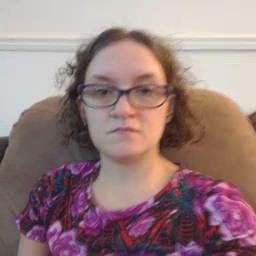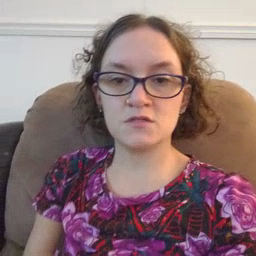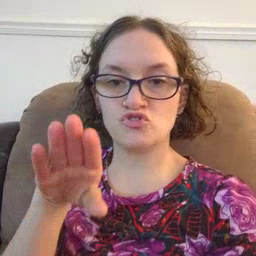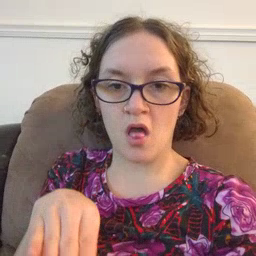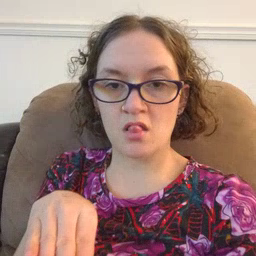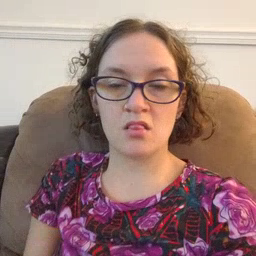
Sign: child